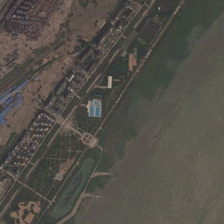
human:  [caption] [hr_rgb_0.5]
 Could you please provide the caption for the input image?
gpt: a park with some green plants and buildings is near a piece of water .

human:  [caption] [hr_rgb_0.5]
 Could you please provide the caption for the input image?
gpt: a park with some green plants and buildings is near a piece of water .

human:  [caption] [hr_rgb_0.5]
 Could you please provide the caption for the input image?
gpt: a park with some green plants and buildings is near a piece of water .

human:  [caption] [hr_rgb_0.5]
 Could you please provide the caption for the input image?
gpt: a park with some green plants and buildings is near a piece of water .

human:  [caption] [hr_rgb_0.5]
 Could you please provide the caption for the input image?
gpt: a park with some green plants and buildings is near a piece of water .